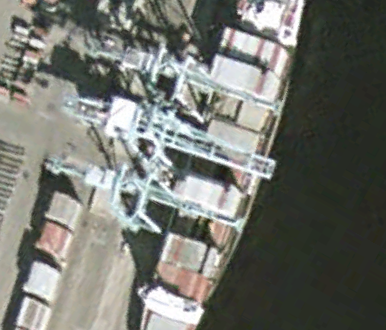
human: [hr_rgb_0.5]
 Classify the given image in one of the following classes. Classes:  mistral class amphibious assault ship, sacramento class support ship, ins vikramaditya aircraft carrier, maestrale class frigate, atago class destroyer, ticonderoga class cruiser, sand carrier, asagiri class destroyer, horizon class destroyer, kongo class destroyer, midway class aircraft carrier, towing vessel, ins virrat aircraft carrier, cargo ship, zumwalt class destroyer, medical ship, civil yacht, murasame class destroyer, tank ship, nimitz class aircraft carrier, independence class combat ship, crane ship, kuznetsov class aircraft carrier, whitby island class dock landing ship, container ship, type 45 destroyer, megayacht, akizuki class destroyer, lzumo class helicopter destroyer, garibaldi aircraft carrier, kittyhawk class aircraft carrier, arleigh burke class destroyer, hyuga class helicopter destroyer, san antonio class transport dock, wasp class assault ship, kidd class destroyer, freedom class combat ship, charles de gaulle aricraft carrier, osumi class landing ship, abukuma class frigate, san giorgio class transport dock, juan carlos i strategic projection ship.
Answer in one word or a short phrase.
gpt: Container ship